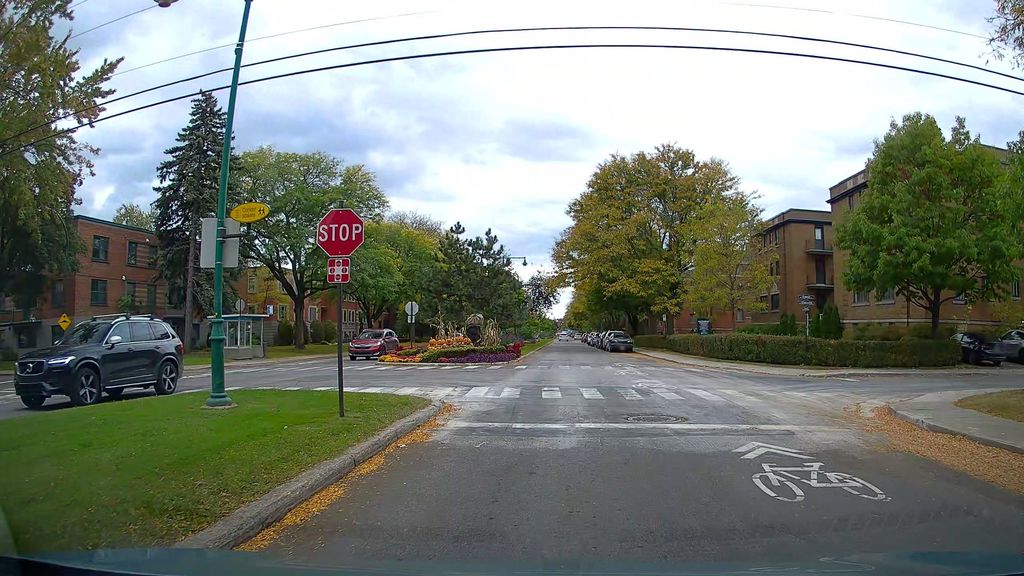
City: montreal